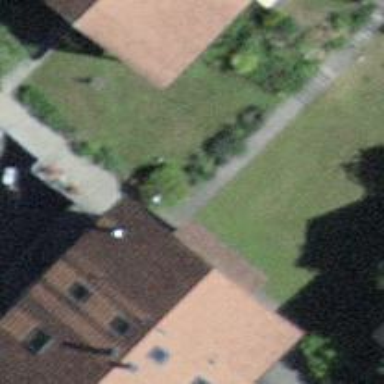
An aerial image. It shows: Residential building.